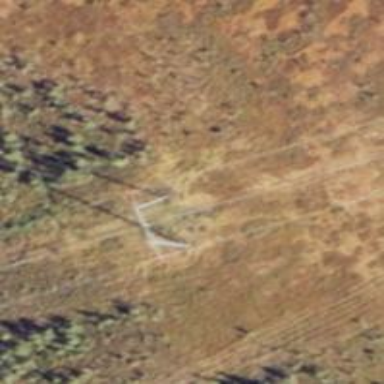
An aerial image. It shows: Power tower.